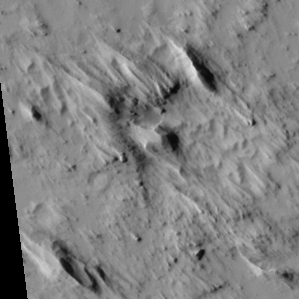
Label: non_frost